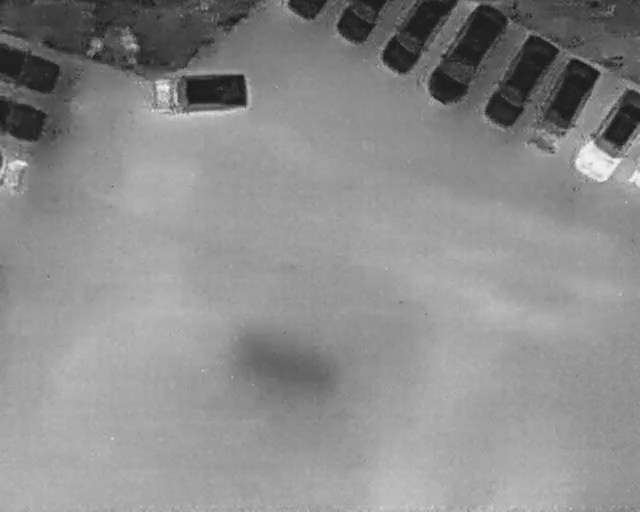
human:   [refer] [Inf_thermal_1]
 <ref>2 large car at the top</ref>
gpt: <box>[[27, 7, 34, 29, 177], [59, 0, 71, 15, 2]]</box>

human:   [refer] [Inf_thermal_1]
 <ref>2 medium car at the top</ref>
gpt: <box>[[46, -1, 49, 6, 2], [52, 0, 59, 9, 2]]</box>

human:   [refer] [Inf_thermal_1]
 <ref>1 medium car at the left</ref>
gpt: <box>[[-1, 30, 6, 36, 2]]</box>

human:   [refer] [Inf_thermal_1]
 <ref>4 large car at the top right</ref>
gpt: <box>[[64, 6, 81, 15, 34], [73, 11, 89, 19, 31], [79, 16, 95, 24, 28], [86, 19, 102, 32, 2]]</box>